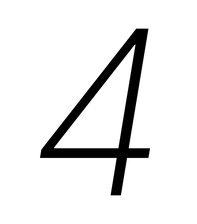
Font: Inter-Italic_ExtraLight_Italic